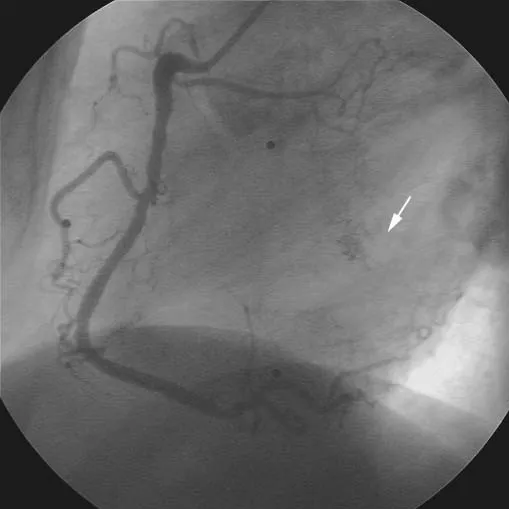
Right coronary artery (baseline) in 90 degree LAO projection. White arrow = atypical vessels in the interatrial septum.
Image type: radiology (x_ray)